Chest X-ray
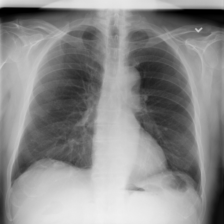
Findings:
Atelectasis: negative
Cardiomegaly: negative
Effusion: negative
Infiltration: negative
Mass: negative
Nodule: negative
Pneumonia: negative
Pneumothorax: negative
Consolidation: negative
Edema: negative
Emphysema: negative
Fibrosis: negative
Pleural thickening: negative
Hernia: negative